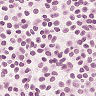
Metastatic tissue present: no